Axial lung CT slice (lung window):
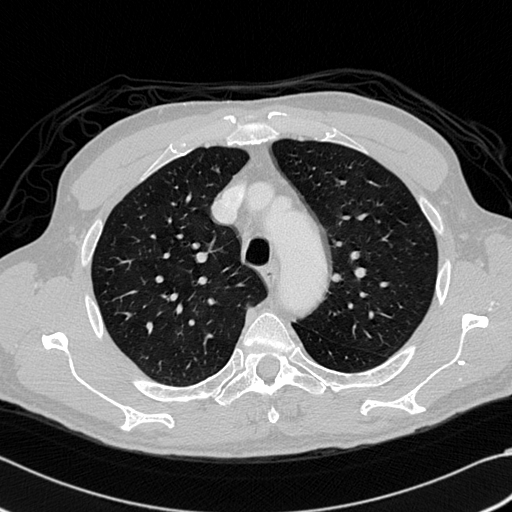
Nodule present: no